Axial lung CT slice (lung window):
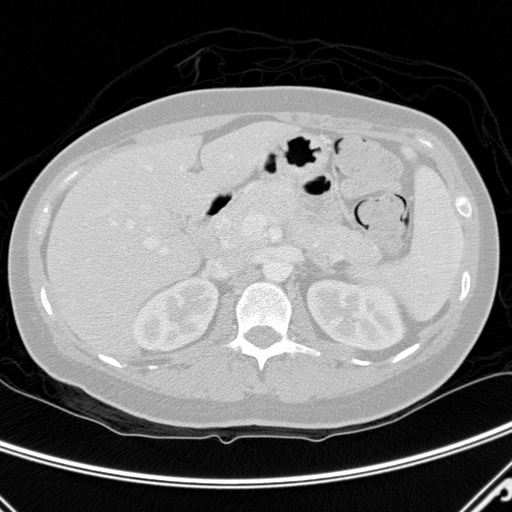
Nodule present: no